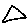
Label: triangle